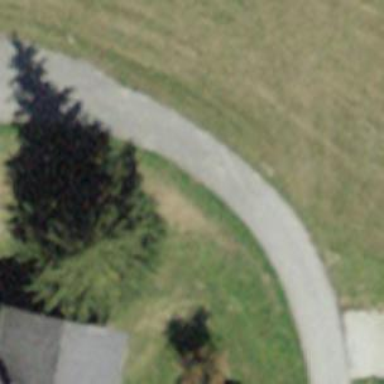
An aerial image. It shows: Smooth asphalt road in residential area.